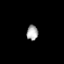
Tissue: prostate
Cell type: T cells
Senescence score: 0.3338
Nuclear area (px): 168
Mean DAPI intensity: 167.28